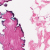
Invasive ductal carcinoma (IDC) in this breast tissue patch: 0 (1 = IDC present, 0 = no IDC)